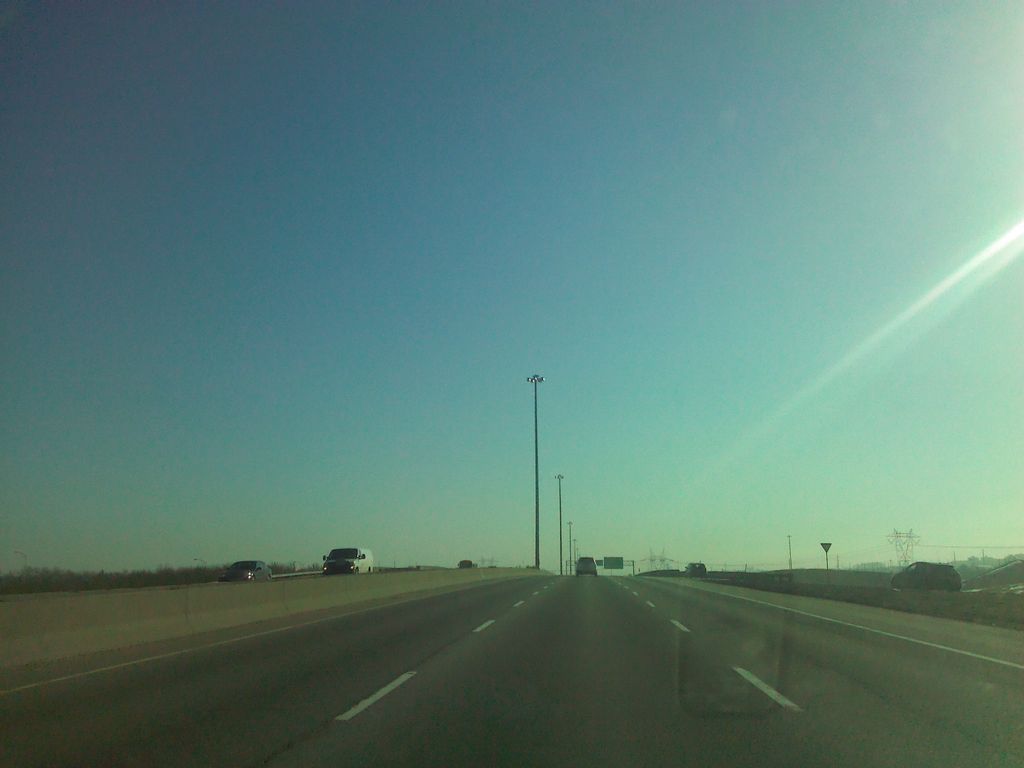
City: quebec_city